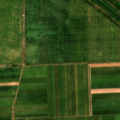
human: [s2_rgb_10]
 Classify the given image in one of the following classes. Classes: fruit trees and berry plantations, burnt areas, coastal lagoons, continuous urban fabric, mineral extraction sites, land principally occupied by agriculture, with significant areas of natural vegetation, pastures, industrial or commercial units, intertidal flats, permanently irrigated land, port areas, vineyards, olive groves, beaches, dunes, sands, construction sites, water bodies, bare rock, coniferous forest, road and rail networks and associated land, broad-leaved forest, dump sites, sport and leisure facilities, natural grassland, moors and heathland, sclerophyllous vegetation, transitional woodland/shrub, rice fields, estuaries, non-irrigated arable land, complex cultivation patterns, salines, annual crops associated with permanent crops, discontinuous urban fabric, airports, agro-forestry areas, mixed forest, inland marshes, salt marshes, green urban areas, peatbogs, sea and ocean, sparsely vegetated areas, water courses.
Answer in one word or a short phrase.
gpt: non-irrigated arable land, water courses